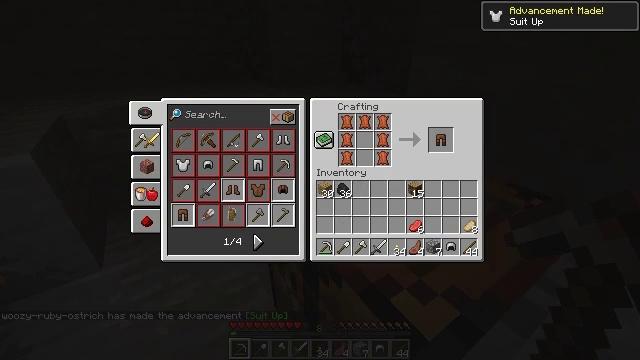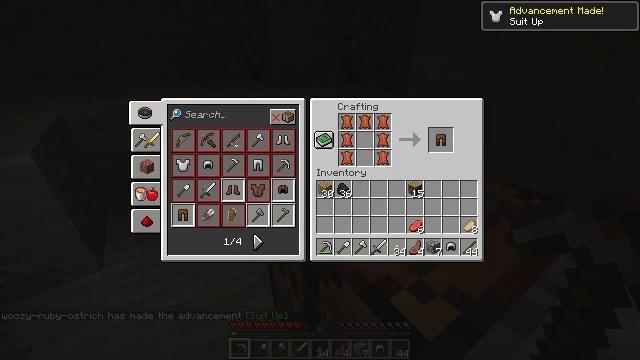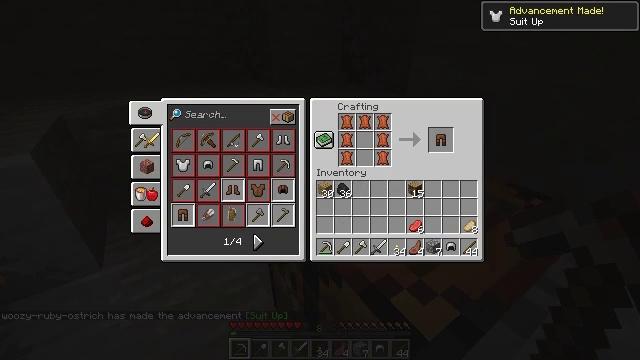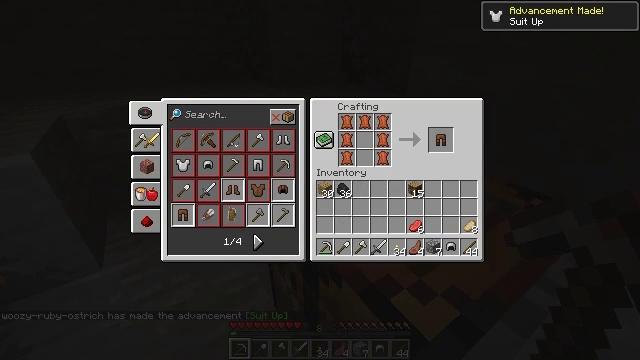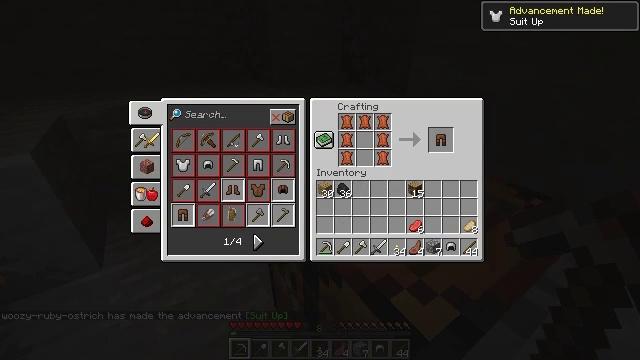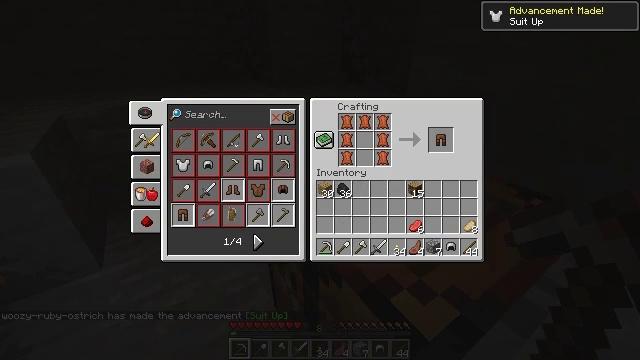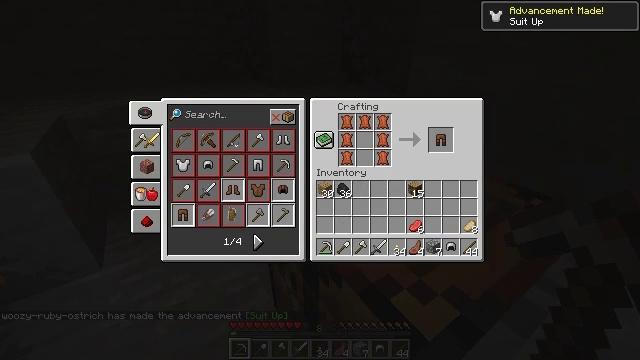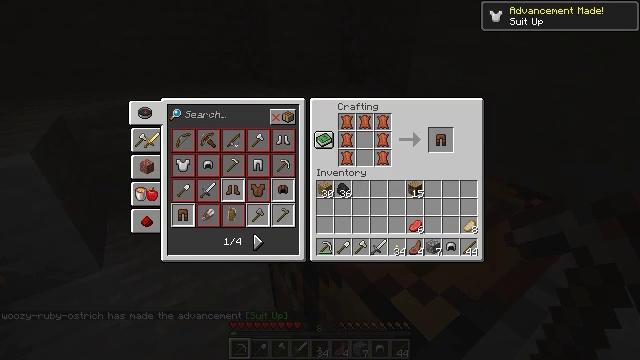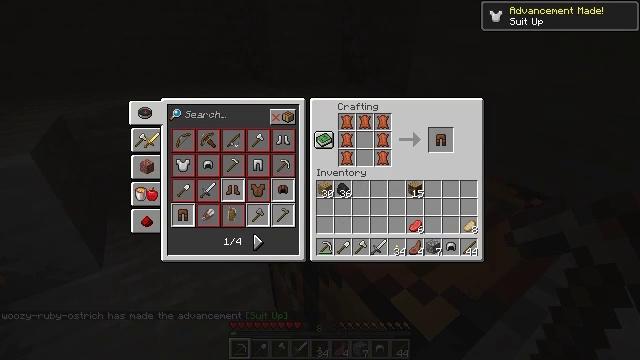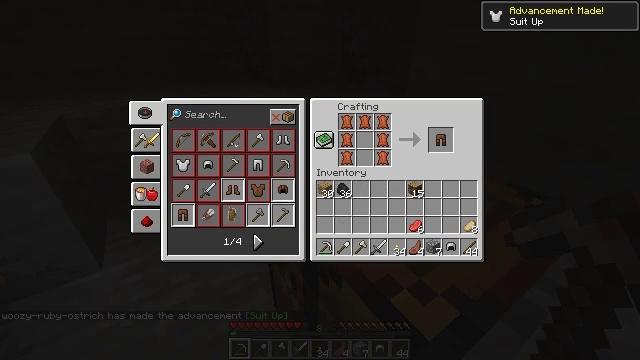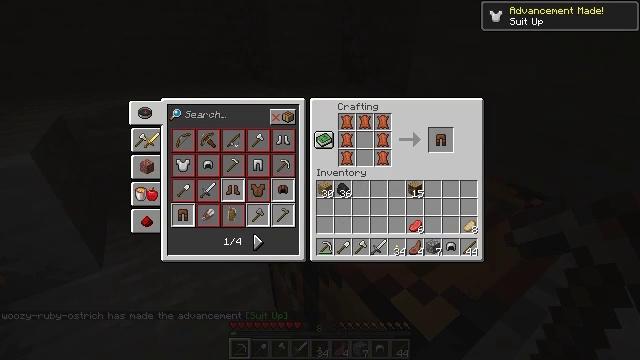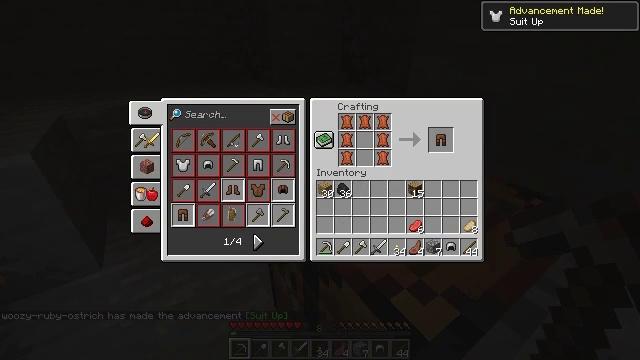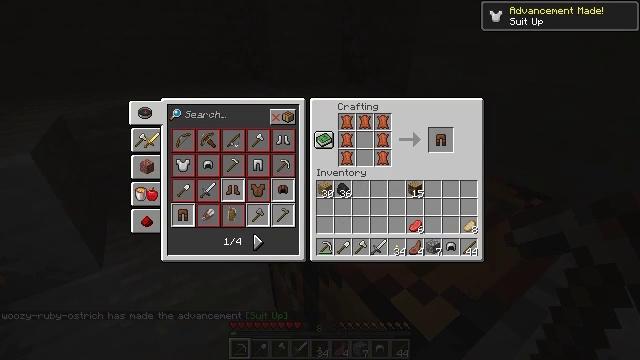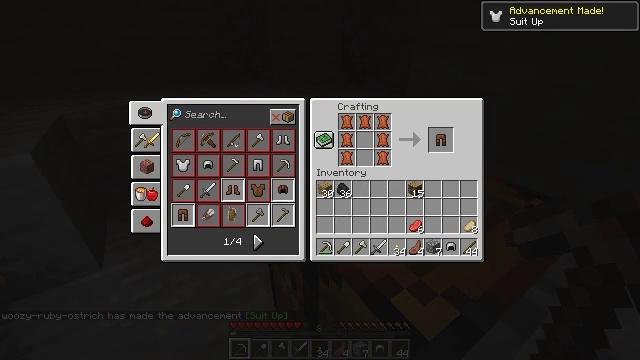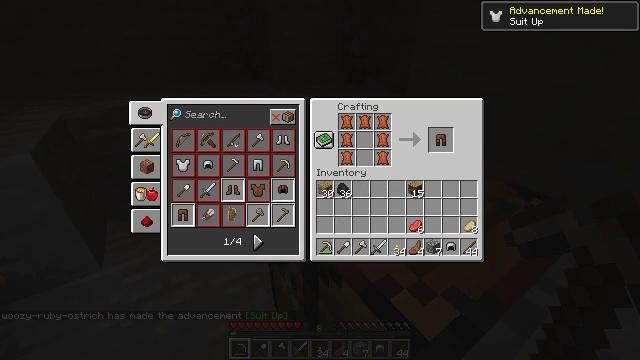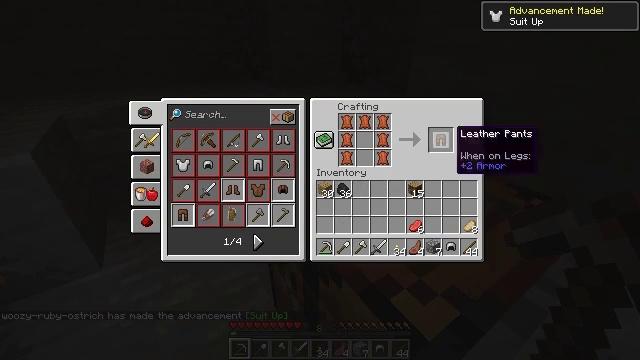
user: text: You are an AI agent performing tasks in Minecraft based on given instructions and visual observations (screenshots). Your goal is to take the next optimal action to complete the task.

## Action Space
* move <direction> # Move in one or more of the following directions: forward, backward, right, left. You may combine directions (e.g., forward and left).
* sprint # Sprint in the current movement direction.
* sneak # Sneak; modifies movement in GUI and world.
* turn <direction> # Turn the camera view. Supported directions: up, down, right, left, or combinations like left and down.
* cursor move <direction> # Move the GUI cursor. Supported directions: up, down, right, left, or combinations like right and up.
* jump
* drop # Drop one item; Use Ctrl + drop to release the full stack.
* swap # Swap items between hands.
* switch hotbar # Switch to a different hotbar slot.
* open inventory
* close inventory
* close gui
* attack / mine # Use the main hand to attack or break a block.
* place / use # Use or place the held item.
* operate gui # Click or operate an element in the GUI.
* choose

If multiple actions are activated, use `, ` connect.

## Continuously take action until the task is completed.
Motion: motion action
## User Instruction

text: Craft leather leggings.
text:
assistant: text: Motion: sneak, cursor move right and up
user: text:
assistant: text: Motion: sneak, cursor move right
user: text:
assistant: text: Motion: sneak
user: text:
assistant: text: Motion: sneak
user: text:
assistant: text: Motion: sneak
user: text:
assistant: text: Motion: sneak
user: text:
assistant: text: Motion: sneak
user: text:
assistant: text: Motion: sneak
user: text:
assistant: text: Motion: sneak
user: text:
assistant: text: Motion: sneak, operate gui
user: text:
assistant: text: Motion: sneak, operate gui
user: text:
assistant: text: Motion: sneak, operate gui
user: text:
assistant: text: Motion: sneak
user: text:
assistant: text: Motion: sneak
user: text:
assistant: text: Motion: sneak
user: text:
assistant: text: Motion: sneak, operate gui
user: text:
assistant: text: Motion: sneak, operate gui
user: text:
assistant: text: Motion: sneak, operate gui
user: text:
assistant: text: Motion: sneak
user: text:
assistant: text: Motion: sneak
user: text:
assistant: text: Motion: sneak